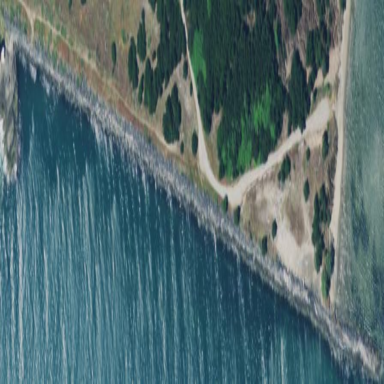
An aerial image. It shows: Breakwater structure.